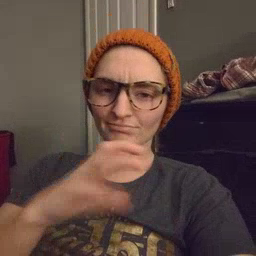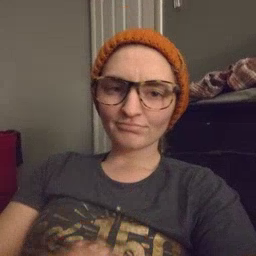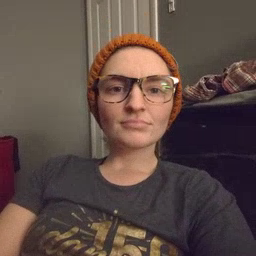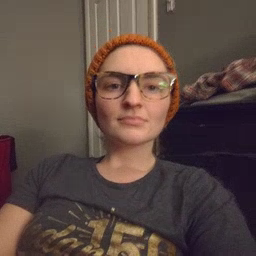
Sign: hot